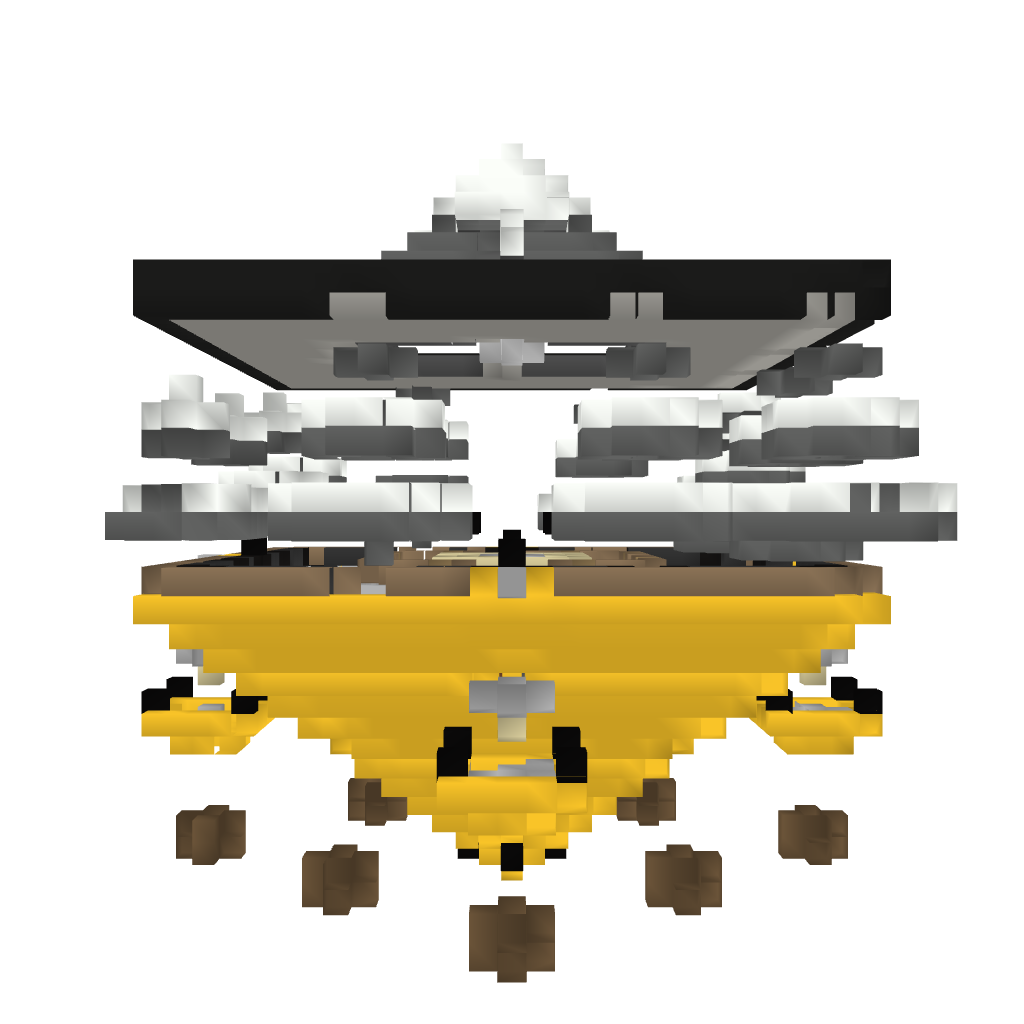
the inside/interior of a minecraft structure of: Inverted Pyramid Nature Shrine